Field crop: tomato
Growth stage: 2
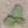
Species: solanum